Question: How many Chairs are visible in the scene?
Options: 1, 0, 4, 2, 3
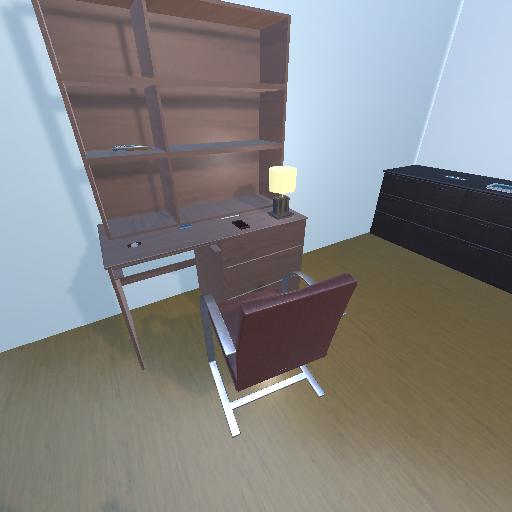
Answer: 1